Chest X-ray:
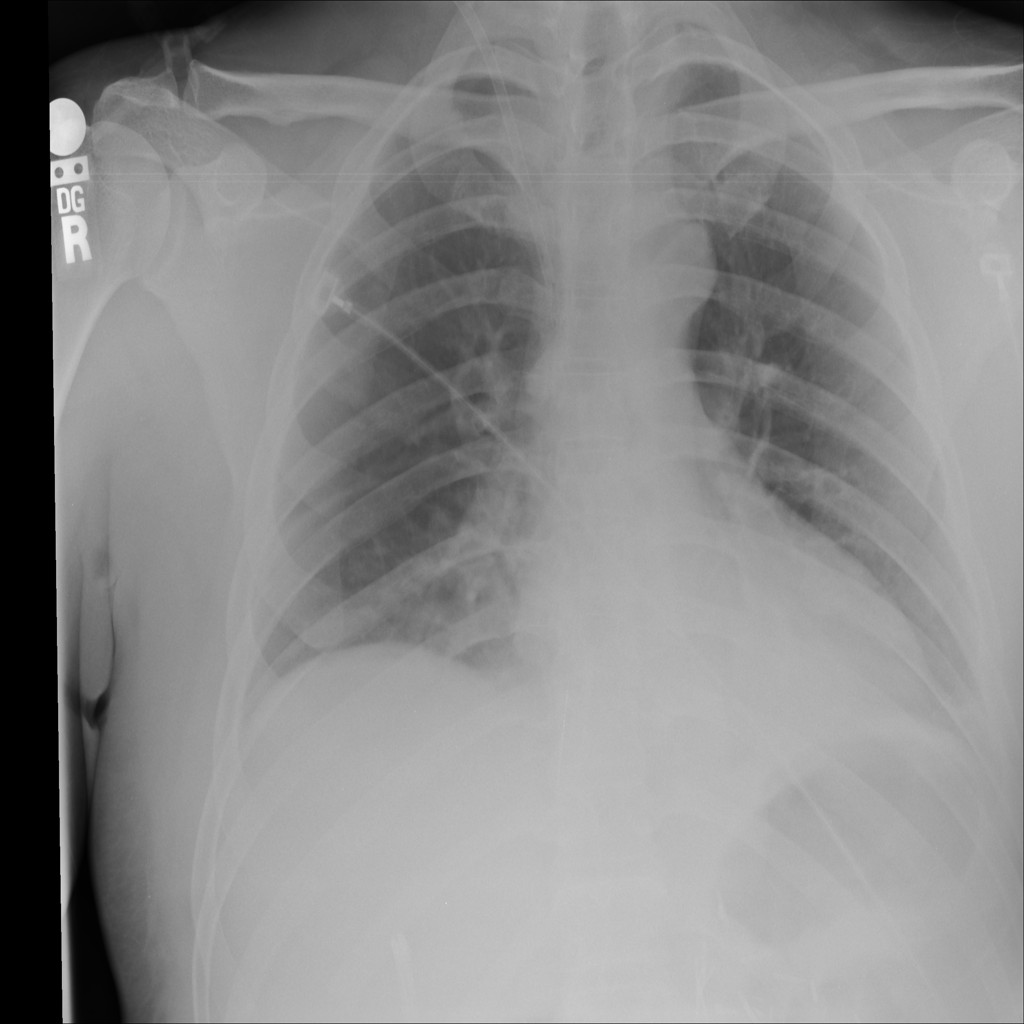
Findings: Consolidation, Effusion
No abnormal finding: no